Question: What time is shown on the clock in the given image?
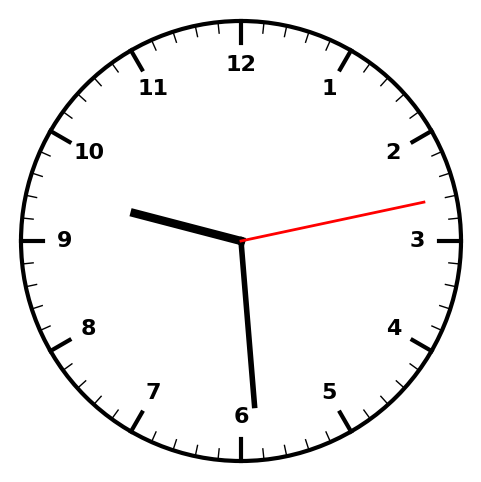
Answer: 09:29:13